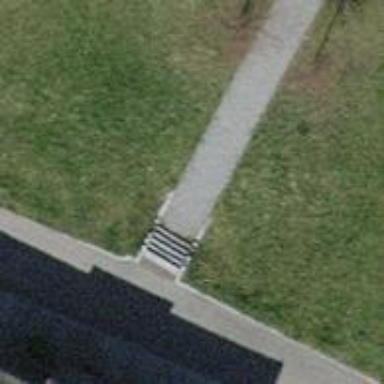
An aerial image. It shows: Steps with paved surface.